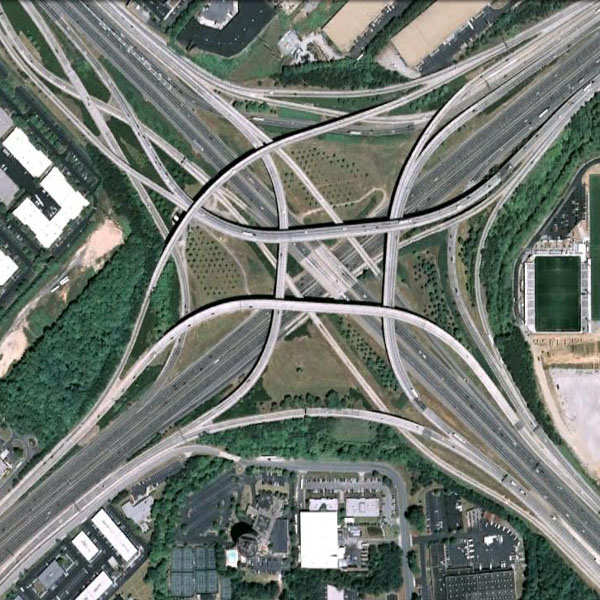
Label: Viaduct